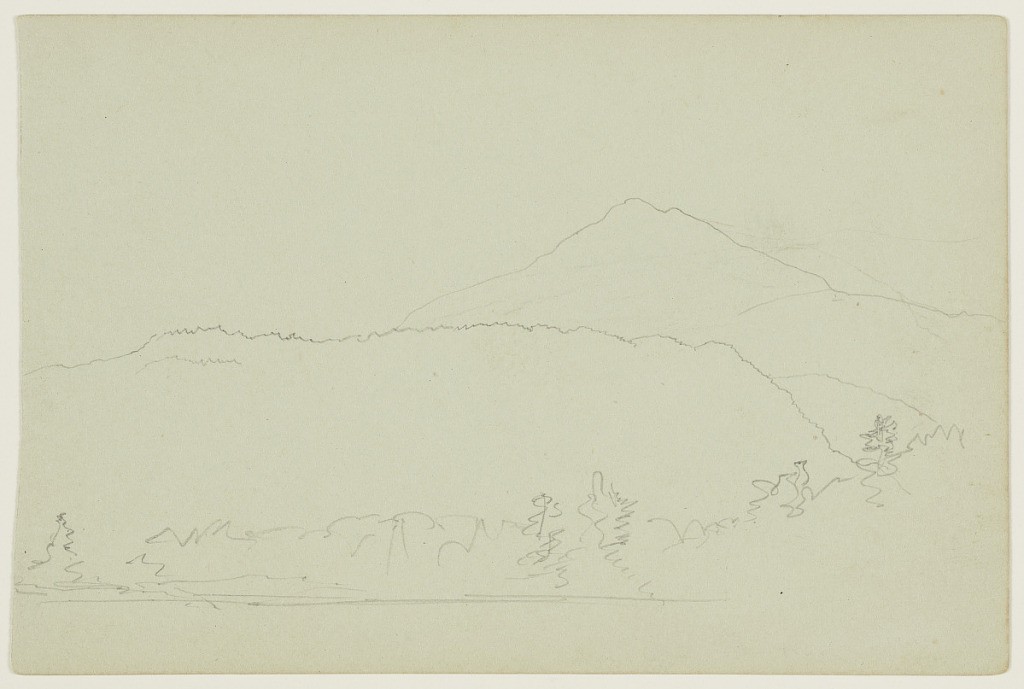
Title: Lake and Mountains
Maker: Frederic Edwin Church, American, 1826–1900
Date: possibly 1856
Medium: Graphite on gray-green wove paper
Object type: Drawing
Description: Landscape sketch showing the opposite shore of a heavily wooded lake in a mountainous region, possibly Maine. The surface of the lake is shown along the lower margin, leading to the tree-covered lakeshore in the middle distance. Beyond, steep ridges rise abruptly and overlap one another as they recede in to the background, where a large, triangular peak towers over the scene.